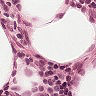
Metastatic tissue present: no